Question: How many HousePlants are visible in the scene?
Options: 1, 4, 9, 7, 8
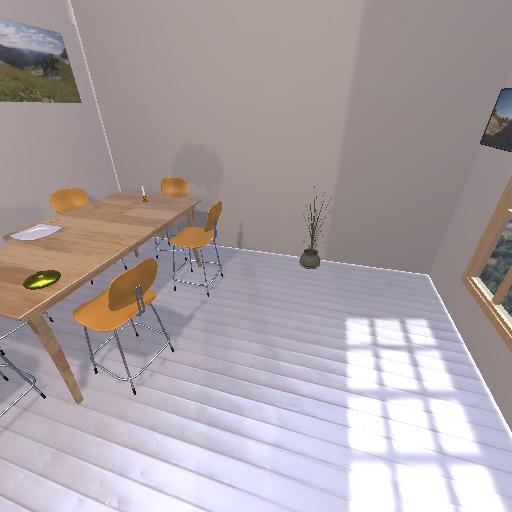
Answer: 1